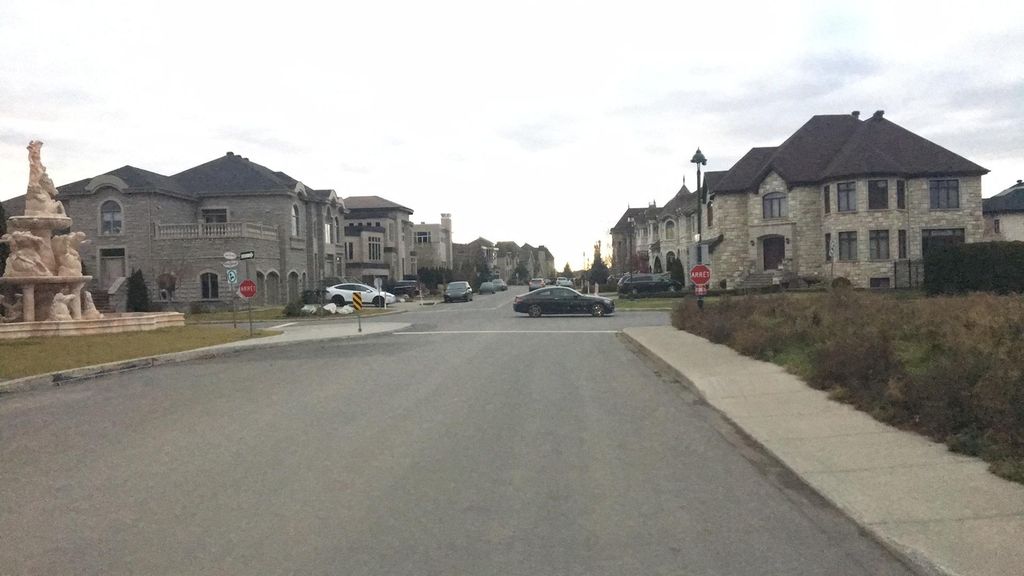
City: montreal